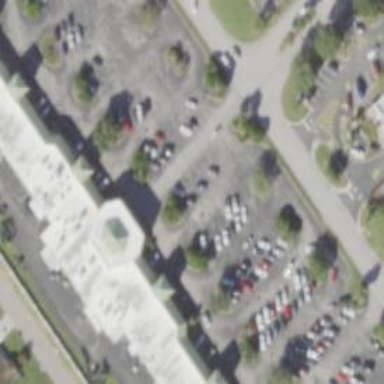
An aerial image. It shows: Parking space.